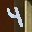
Label: 4